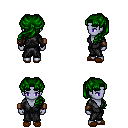
a pixel art fantasy rpg character, female body template, dark elf, purple skin, gray robe, metal pants, green princess hairstyle, leather bracers, brown slippers, four views (front, back, left, right), 2x2 character sprite sheet, small pixel art, hard edges, no anti-aliasing